Question: When I call
'''
frame_size = x264_encoder_encode(encoder, &nals, &i_nals, &pic_in, &pic_out);
'''
and subsequently write each NAL to a file like this:
'''
if (frame_size >= 0)
{
int i;
int j;
for (i = 0; i < i_nals; i++)
{
printf("******************* NAL %d (%d bytes) *******************
", i, nals[i].i_payload);
fwrite(&(nals[i].p_payload[0]), 1, nals[i].i_payload, fid);
}
}
'''
then I get this

My questions are:
1) Is it normal that there's readable parameters in the beginning of the file?
2) How do I configure the X264 encoder so that the encoder returns frames that I can send via UDP without the packet getting fragmented (size must be below 1390 or somewhere around that).
3) With the x264.exe I pass in these options:
'''
"--threads 1 --profile baseline --level 3.2 --preset ultrafast --bframes 0 --force-cfr --no-mbtree --sync-lookahead 0 --rc-lookahead 0 --keyint 1000 --intra-refresh"
'''
How do I map those to the settings in the X264 parameters structure ? (x264_param_t)
4) I have been told that the x264 static library doesn't support bitmap input to the encoder and that I have to use libswscale for conversion of the 24bit RGB input bitmap to YUV2. The encoder, supposedly, only takes YUV2 as input? Is this true? If so, how do I build libswscale for the x264 static library?
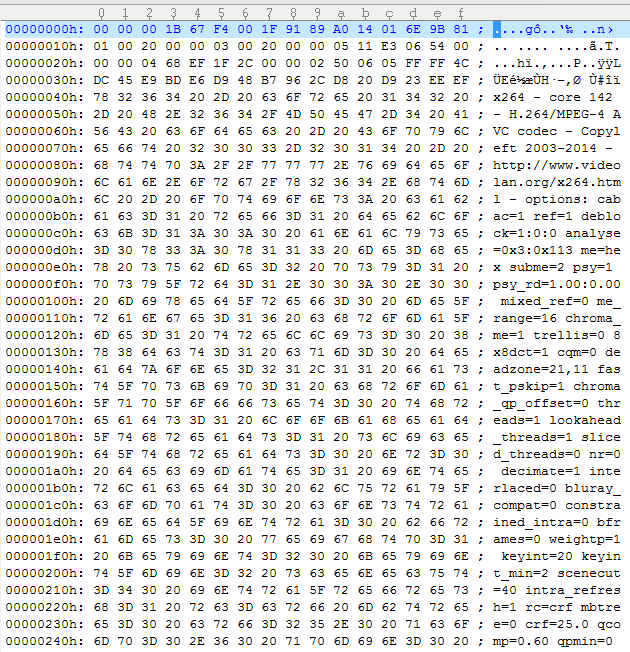
Answer: 1) Yes. x264 includes the automatically. Its an SEI slice, and you can throw it away if you want.
2) set i_slice_max_size = 1390
3) Take a look at x264_param_t in x264.h. The settings are fairly self explanatory. As for setting the profile and preset call 'int x264_param_apply_profile( x264_param_t *, const char *profile )' and 'int x264_param_default_preset( x264_param_t *, const char *preset, const char *tune )'
4) Yes, it is true, I want lying when I said that. Look online/on stack overflow there are a million resources on compiling ffmpeg. In fact if you compiled x264 with avcodec support you already have it on your system.
5) Yes!, you should be a good stack overflow citizen and up vote and accept answers form people who donate there free time and knowledge (which takes years to acquire) to helping you.